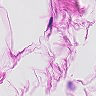
Metastatic tissue present: no